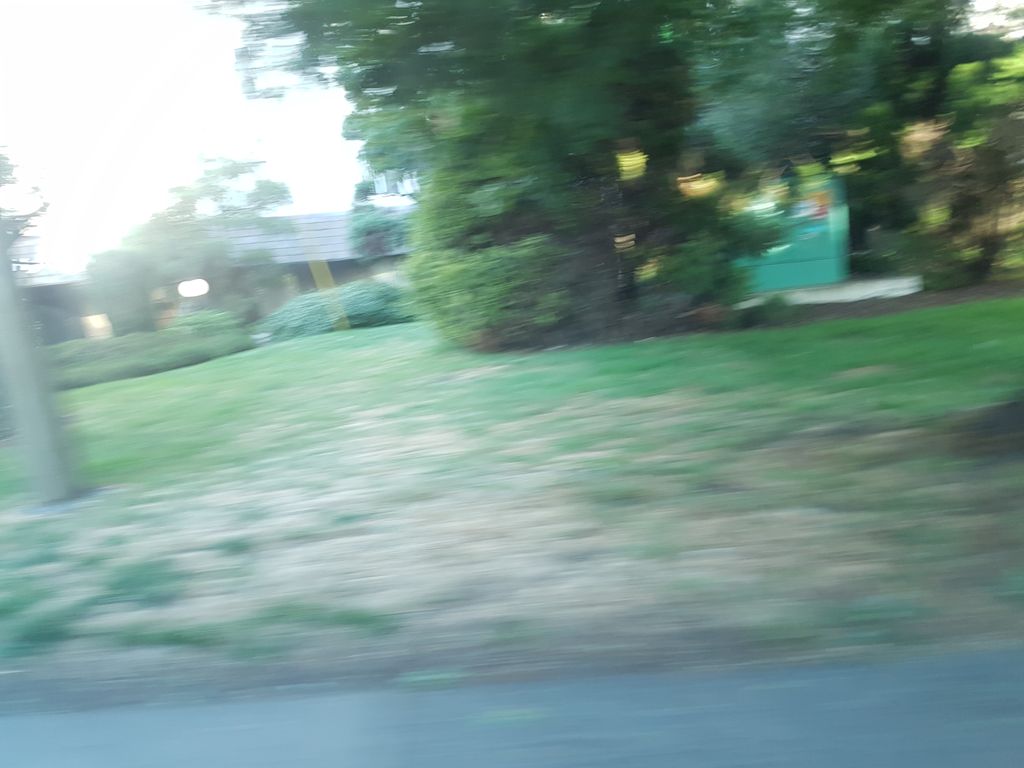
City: victoria